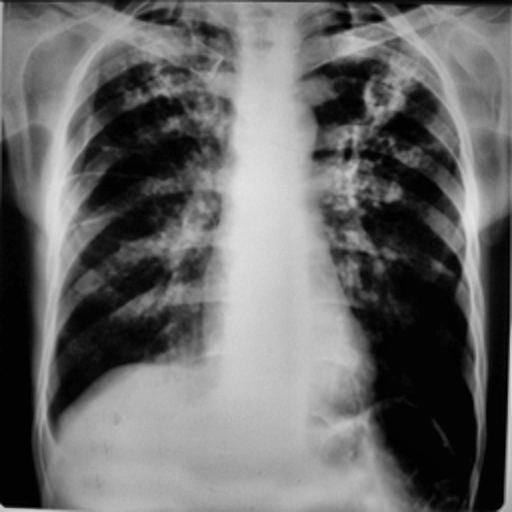
Finding: TUBERCULOSIS